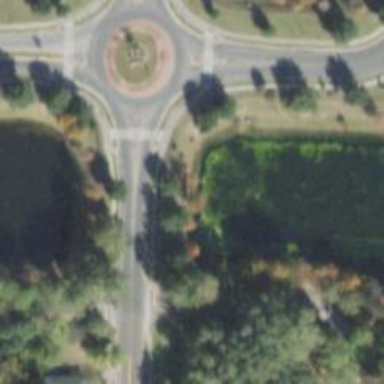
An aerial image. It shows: Marked crossing on the road.